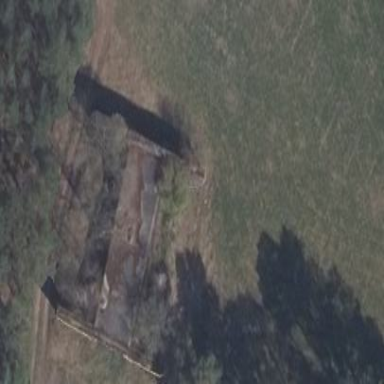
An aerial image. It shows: Historic building in ruins.